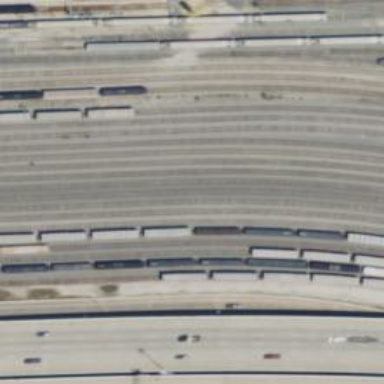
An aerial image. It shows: Railway yard used for servicing trains.